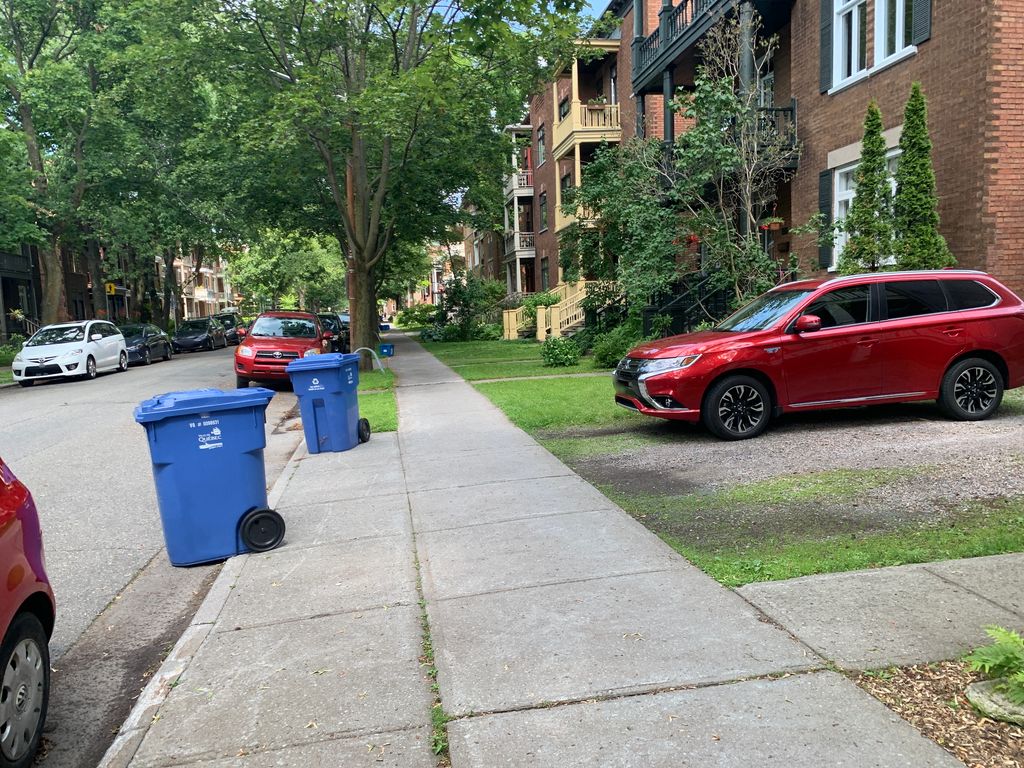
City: quebec_city